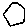
Label: hexagon